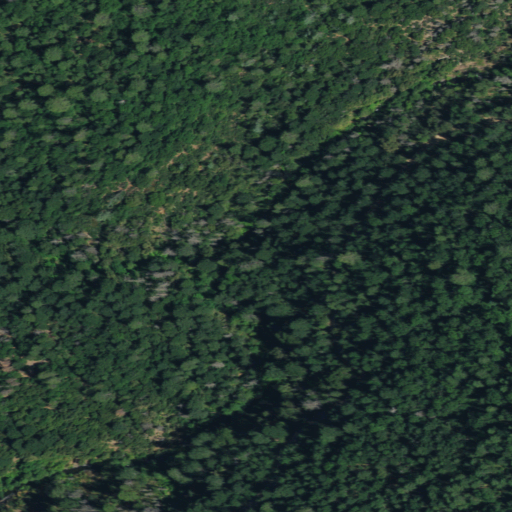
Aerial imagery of valley in California named Lightning Canyon containing evergreen forest, grassland, and open development